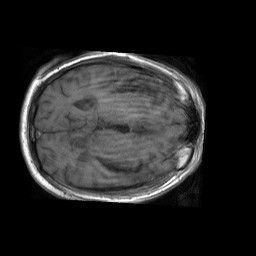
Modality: T1w
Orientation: axial
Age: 63
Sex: male
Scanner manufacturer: philips
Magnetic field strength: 1.5 T
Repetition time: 0.375 s
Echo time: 0.011 s